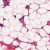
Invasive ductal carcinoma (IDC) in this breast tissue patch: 0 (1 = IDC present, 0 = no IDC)